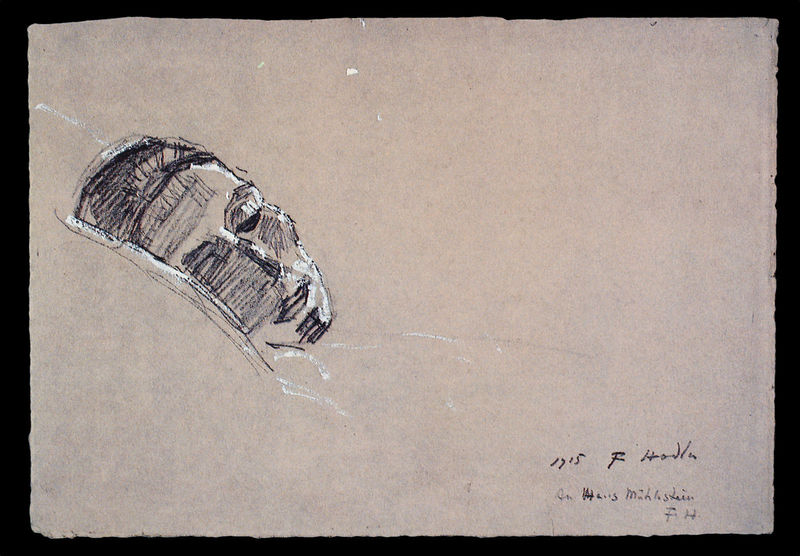
Titel: Die sterbende Valentine Godé-Darel
Künstler: Ferdinand Hodler
Institution: Bern, Kunstmuseum
Schlagwörter: kopf, weiß, frau, nase, zeichnung, gesicht, auge, haare, kinn, schlafend, kissen, liegend, kohlezeichnung, mund geschlossen